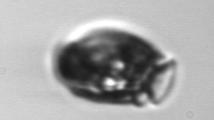
Label: Dinophysis_acuminata